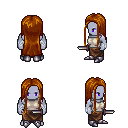
a pixel art fantasy rpg character, male body template, dark elf, purple skin, white sleeveless shirt, robe skirt, brunette extra-long hairstyle, white cloth bandages, metal boots, dagger, four views (front, back, left, right), 2x2 character sprite sheet, small pixel art, hard edges, no anti-aliasing